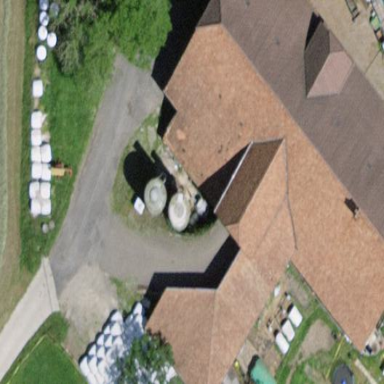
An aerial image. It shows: Farm building.